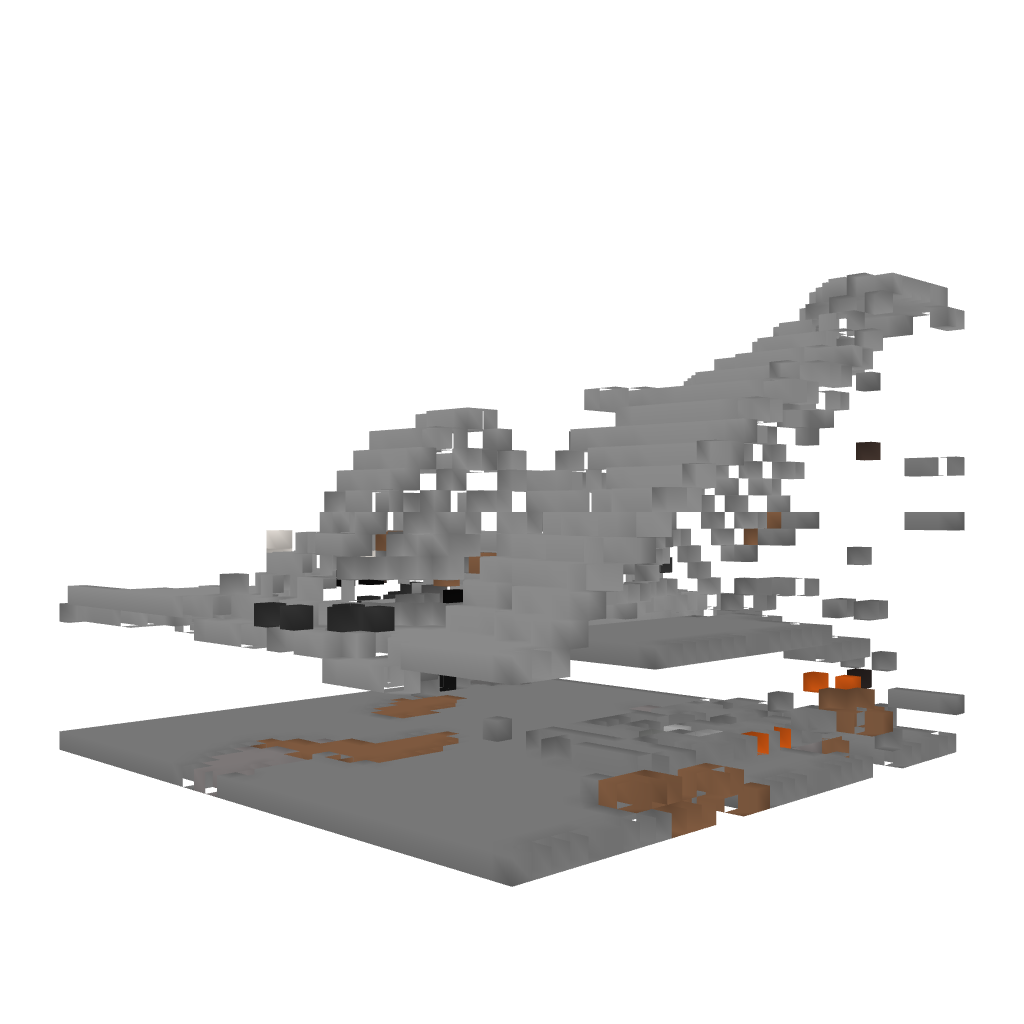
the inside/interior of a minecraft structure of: The Quartz Labyrinth